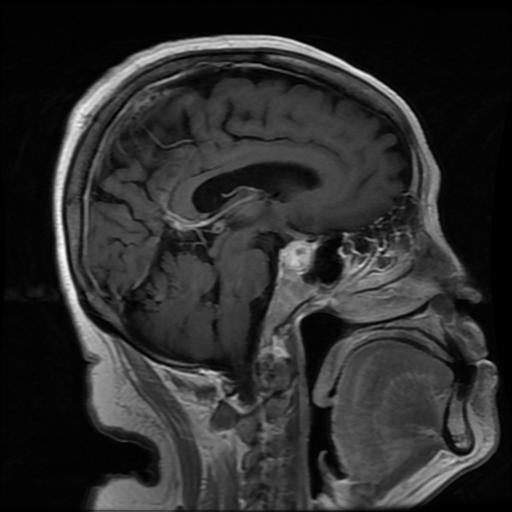
Label: pituitary